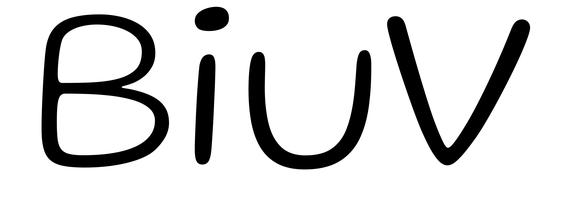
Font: Gluten_ExtraLight